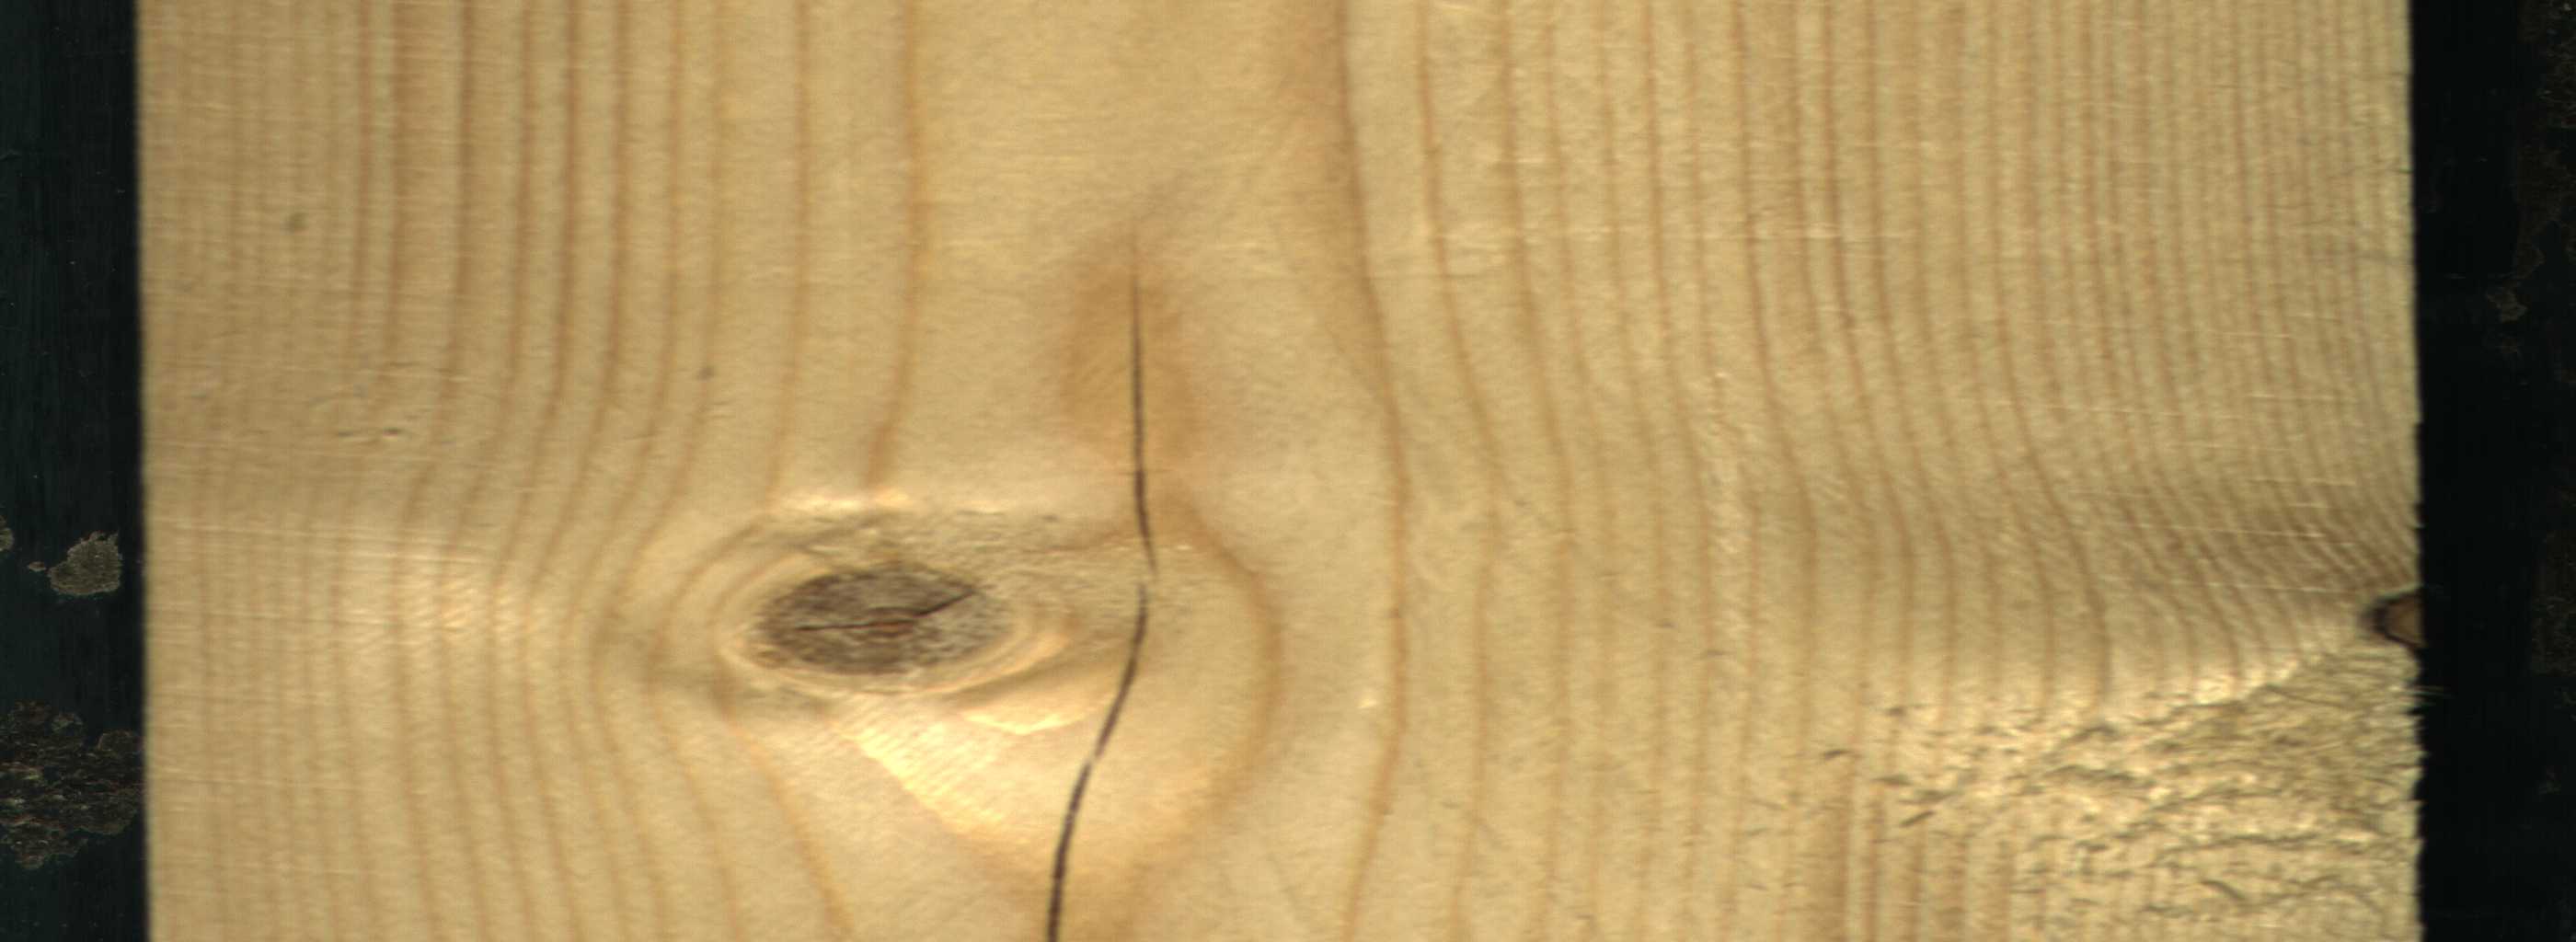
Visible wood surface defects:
Crack
Crack
knot_with_crack
Dead_Knot